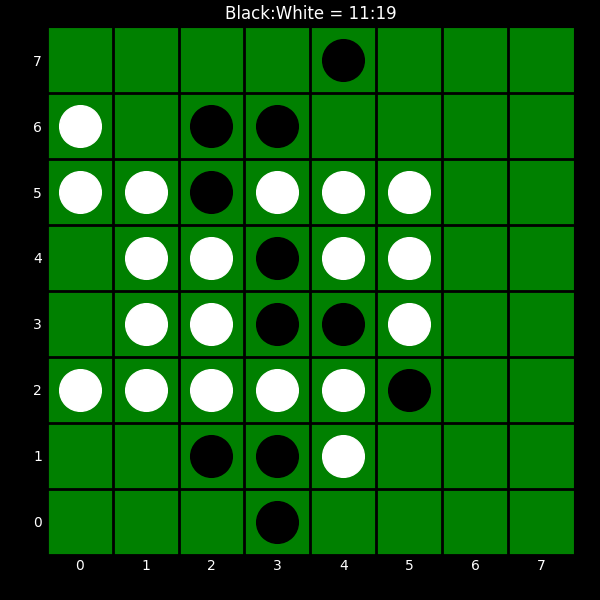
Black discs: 11
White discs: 19